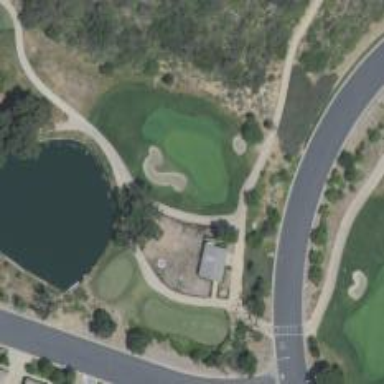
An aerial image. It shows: Pathway for golfing.